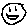
Label: smiley face